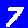
Digit: 7